Brain MRI, t1w sequence, axial 2D slice.
Patient: age 50, sex M, weight 90 kg, height 1.9 m
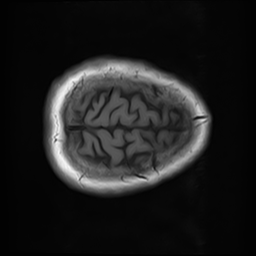